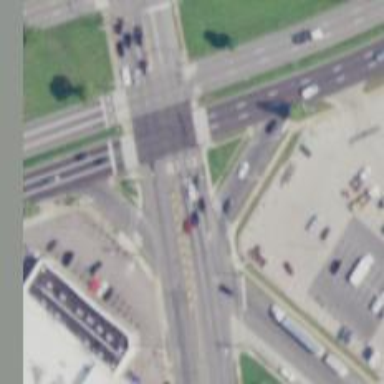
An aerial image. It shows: Marked crossing on footway.